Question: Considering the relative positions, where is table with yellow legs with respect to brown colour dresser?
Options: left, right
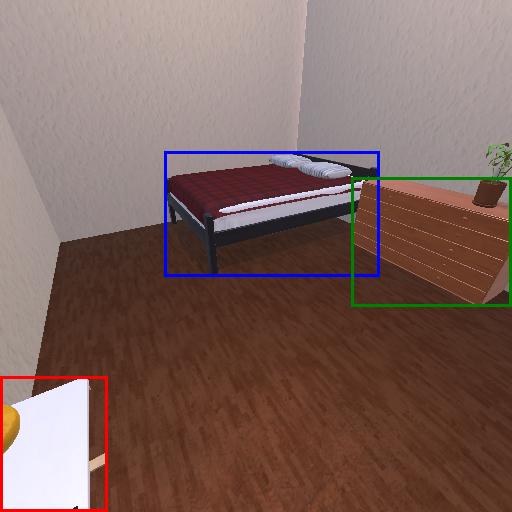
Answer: left